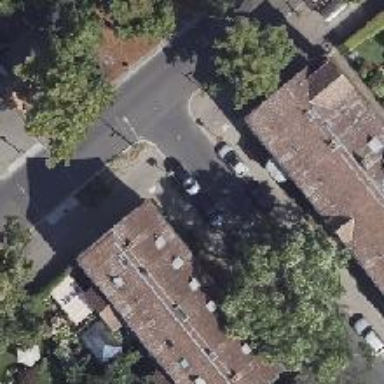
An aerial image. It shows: There is parking obstacle present in the area.